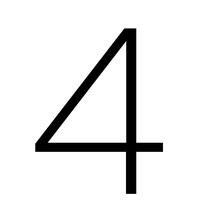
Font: Poppins-ExtraLight